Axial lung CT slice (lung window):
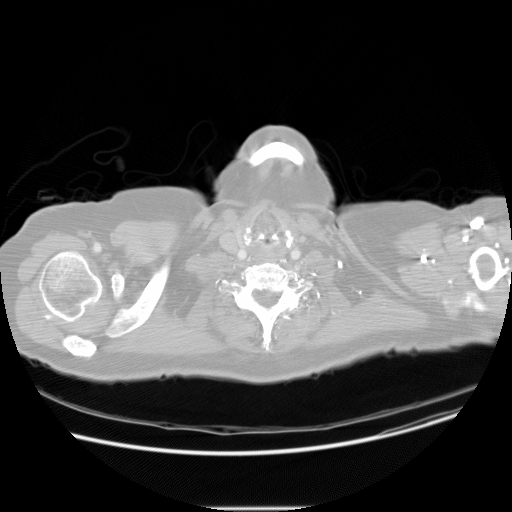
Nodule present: no